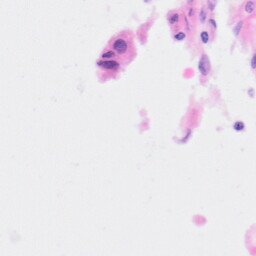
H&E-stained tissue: Kidney